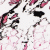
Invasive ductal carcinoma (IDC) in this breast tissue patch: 0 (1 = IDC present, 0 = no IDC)